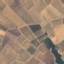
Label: PermanentCrop